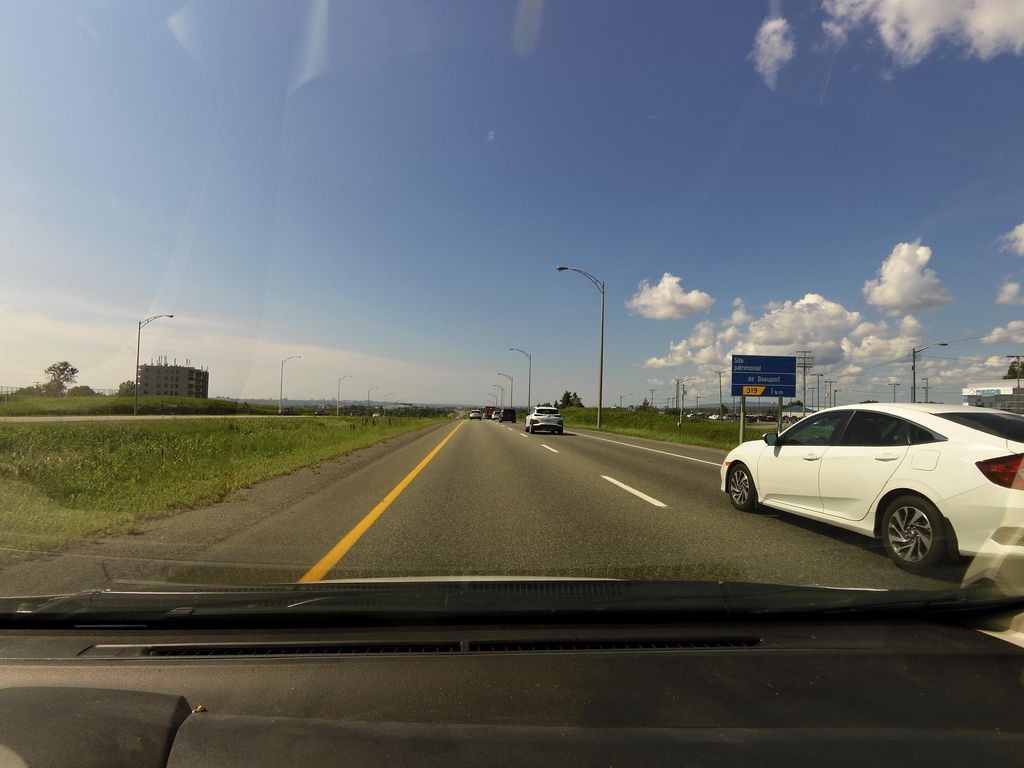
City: quebec_city